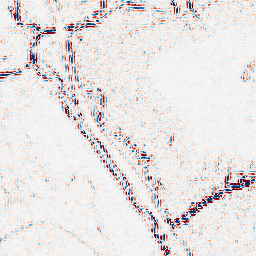
Category: wavelet
Decomposition family: wavelet_reverse_biorthogonal
Decomposition parameters: wavelet: rbio1.3
level: 2
Upsampling method: cubic_mitchell
Upsampling parameters: scale: 4
Upsampling scale: 4